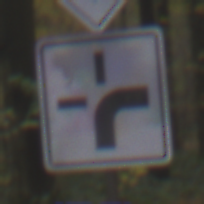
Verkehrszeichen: VerlaufVorfahrtsstrasse3
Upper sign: Vorfahrtsstrasse
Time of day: MorningAfternoon
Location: Outdoor (Nature)
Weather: Overcast
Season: Autumn
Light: Natural